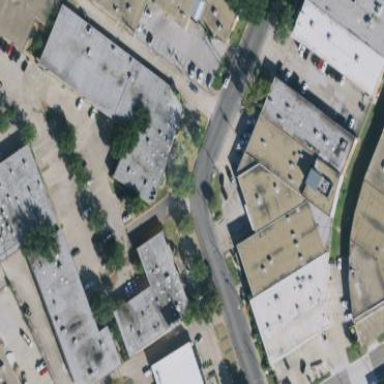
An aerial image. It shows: Commercial building.